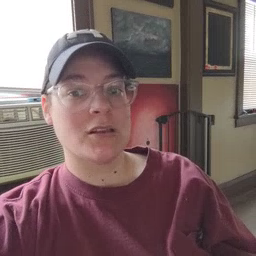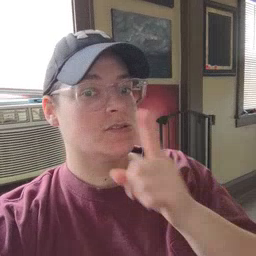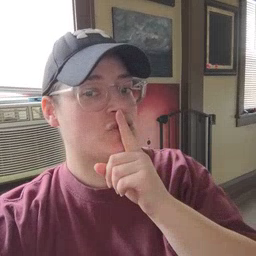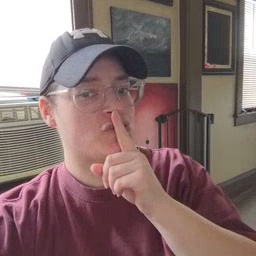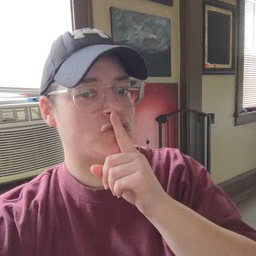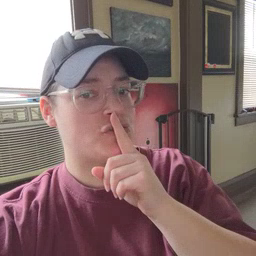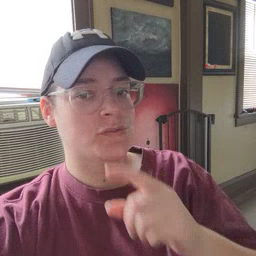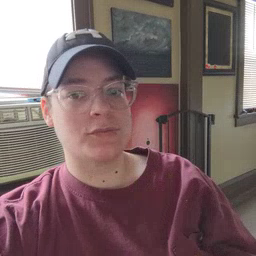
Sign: shhh